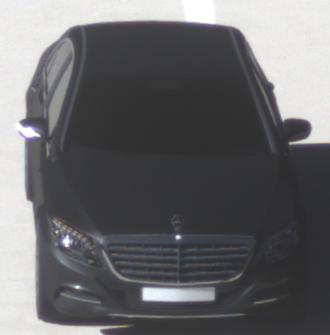
Make: Mercedes-Benz
Model: S 400 HYBRID
Detailed model: S-Class (222) Limousine
Model produced from: 2013/05
Model produced until: 2015/04
Doors: 4
Color: black
Road condition: dry road
Daytime: morning or afternoon
Contrast: high contrast